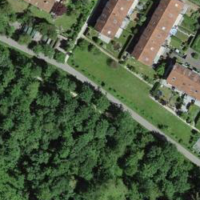
EUNIS habitat code: 41
Species observed at this site:
Asplenium scolopendrium
Ilex aquifolium